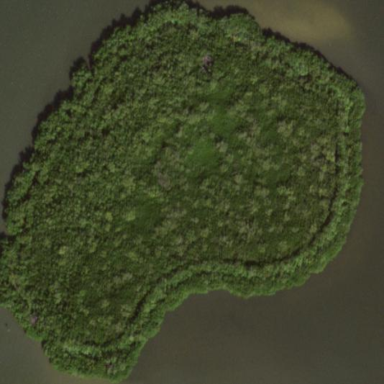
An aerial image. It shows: Islet.